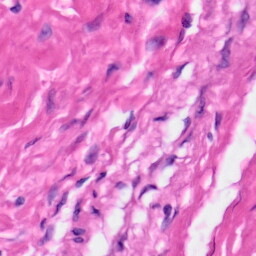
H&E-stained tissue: Skin